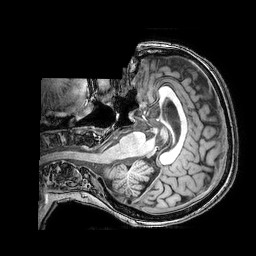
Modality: T1w
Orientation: axial
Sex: female
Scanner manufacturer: philips
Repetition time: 0.008212 s
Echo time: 0.00377 s